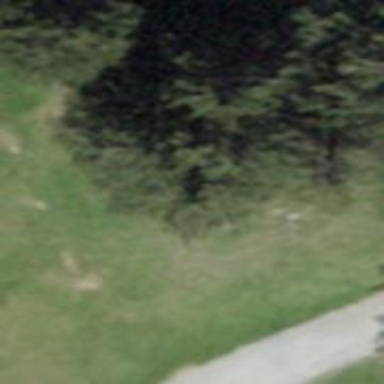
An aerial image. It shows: Picnic table located in leisure land area.